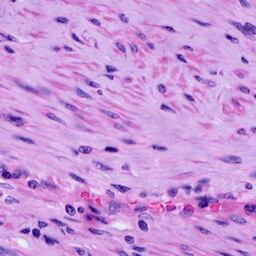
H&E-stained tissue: Cervix